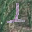
Label: 1